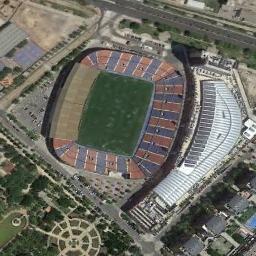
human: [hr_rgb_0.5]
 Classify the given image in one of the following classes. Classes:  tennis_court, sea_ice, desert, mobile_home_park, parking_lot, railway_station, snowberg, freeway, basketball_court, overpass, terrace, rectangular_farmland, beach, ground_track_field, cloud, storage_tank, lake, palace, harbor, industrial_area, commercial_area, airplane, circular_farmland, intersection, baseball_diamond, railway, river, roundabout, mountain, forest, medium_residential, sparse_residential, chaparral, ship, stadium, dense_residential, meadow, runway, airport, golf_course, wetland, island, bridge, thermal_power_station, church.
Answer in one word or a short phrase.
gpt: stadium